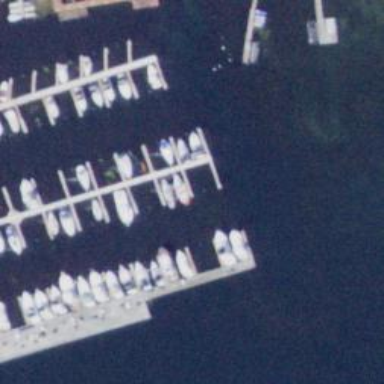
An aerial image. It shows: Man-made pier.